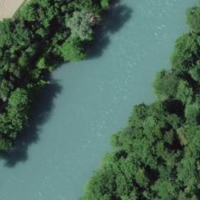
EUNIS habitat code: 15
Species observed at this site:
Mergus merganser